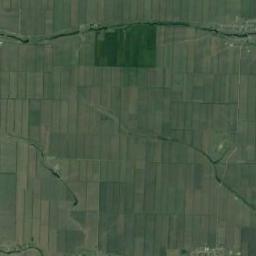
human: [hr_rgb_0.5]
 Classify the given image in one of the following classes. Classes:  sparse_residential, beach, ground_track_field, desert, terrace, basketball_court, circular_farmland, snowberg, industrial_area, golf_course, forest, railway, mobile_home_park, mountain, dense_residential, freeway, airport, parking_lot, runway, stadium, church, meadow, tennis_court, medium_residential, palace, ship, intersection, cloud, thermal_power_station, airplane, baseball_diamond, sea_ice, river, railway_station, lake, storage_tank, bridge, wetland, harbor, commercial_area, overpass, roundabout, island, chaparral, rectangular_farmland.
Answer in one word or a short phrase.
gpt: rectangular_farmland